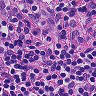
Metastatic tissue present: no